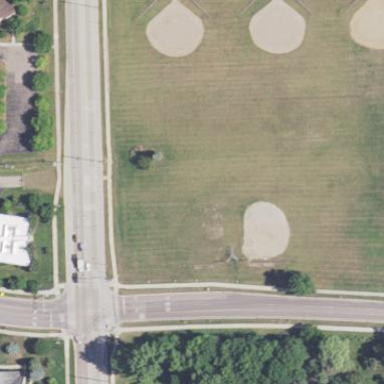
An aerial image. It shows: Baseball pitch for leisure and sports activities.